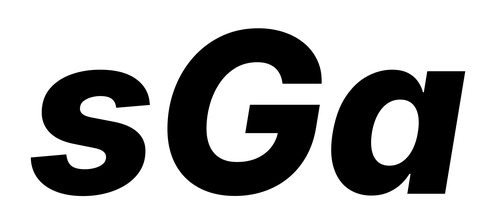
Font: Inter-Italic_ExtraBold_Italic